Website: bh-photo
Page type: store-pickup
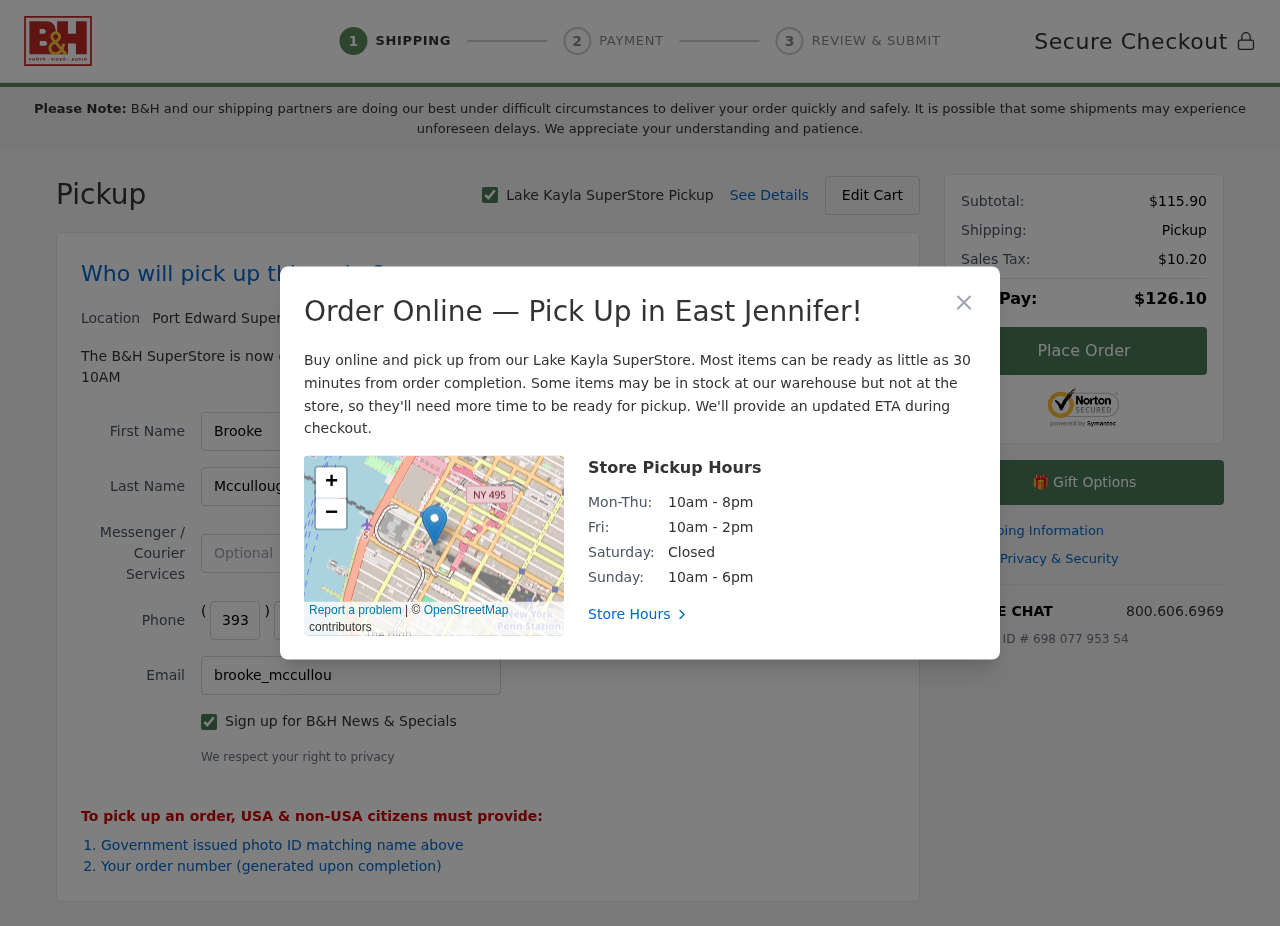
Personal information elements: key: PII_CITY
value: Lake Kayla
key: PII_CITY2
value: Port Edward
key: PII_CITY3
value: East Jennifer
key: PII_EMAIL
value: brooke_mccullough@yahoo.com
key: PII_FIRSTNAME
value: Brooke
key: PII_LASTNAME
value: Mccullough
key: PII_PHONE_AREA
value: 393
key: PII_PHONE_PREFIX
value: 724
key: PII_PHONE_SUFFIX
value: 9359
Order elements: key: ORDER_SUBTOTAL
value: $115.90
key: ORDER_TAX
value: $10.20
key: ORDER_TOTAL
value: $126.10
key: ORDER_ID
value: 698 077 953 54